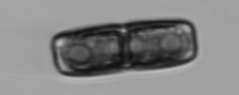
Label: Ephemera